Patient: sex F, age 62
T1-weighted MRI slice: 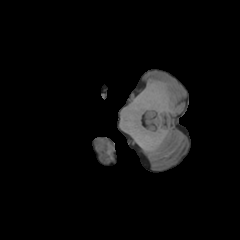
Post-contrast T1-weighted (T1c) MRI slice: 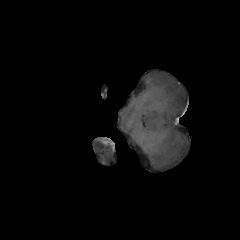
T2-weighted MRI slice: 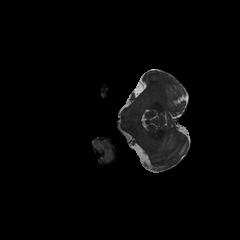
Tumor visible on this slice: no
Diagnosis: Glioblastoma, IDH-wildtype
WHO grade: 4